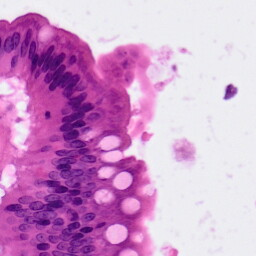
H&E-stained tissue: Pancreatic